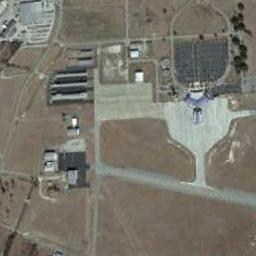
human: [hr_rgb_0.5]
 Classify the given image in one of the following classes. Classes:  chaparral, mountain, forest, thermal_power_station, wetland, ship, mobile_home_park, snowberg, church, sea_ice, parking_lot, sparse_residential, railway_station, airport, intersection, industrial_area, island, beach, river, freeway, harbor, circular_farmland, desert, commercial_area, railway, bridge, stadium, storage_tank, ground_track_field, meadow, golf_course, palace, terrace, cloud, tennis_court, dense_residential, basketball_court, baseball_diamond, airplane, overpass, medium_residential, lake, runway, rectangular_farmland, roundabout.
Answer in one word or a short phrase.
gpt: airport